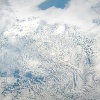
Label: cloud